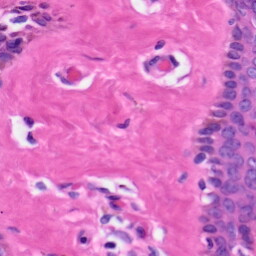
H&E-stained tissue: Skin